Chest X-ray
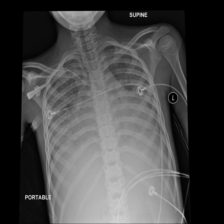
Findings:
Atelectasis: negative
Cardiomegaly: positive
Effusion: positive
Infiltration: positive
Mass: negative
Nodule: negative
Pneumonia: negative
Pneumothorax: negative
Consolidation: negative
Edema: negative
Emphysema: negative
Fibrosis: negative
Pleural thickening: negative
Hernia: negative